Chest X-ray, AP view. Patient: 56 years old, sex M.
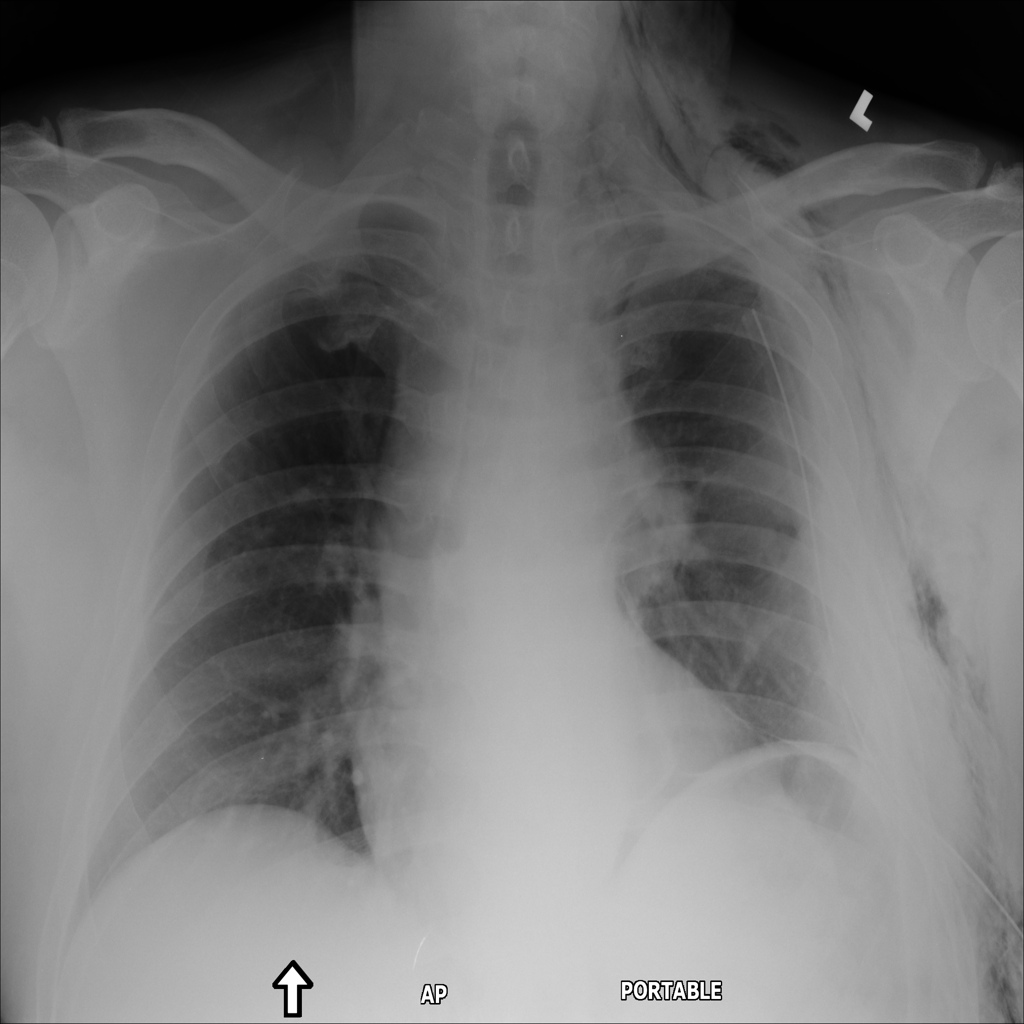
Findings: Emphysema